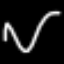
Label: squiggle